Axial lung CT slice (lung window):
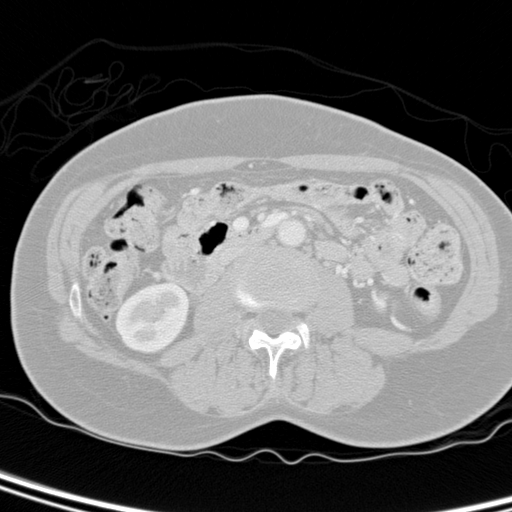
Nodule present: no